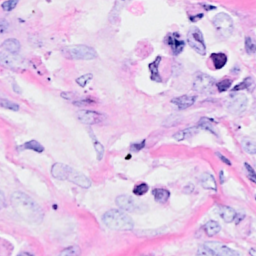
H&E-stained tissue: Breast